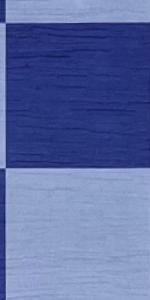
Label: Empty